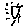
Label: sun